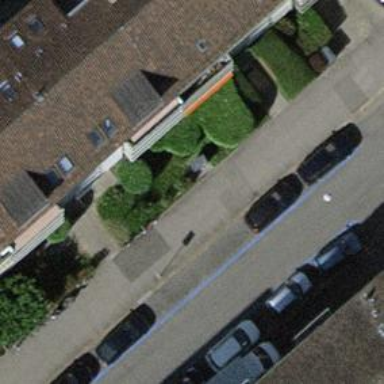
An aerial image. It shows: Parking lane designated for parking.